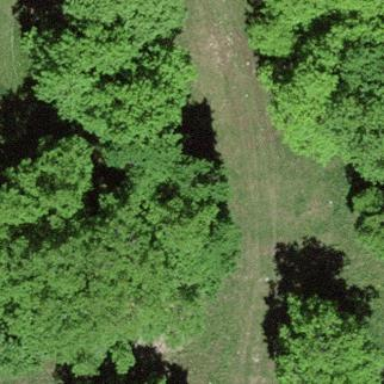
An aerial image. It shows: Forest area.